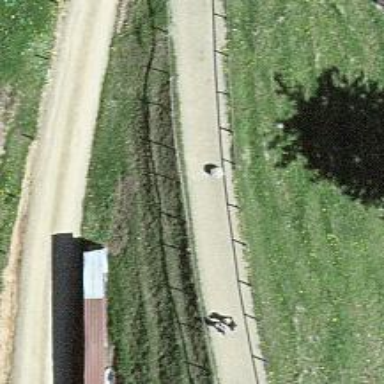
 situated on embankment. The track is now used as Nordic skiing trail."